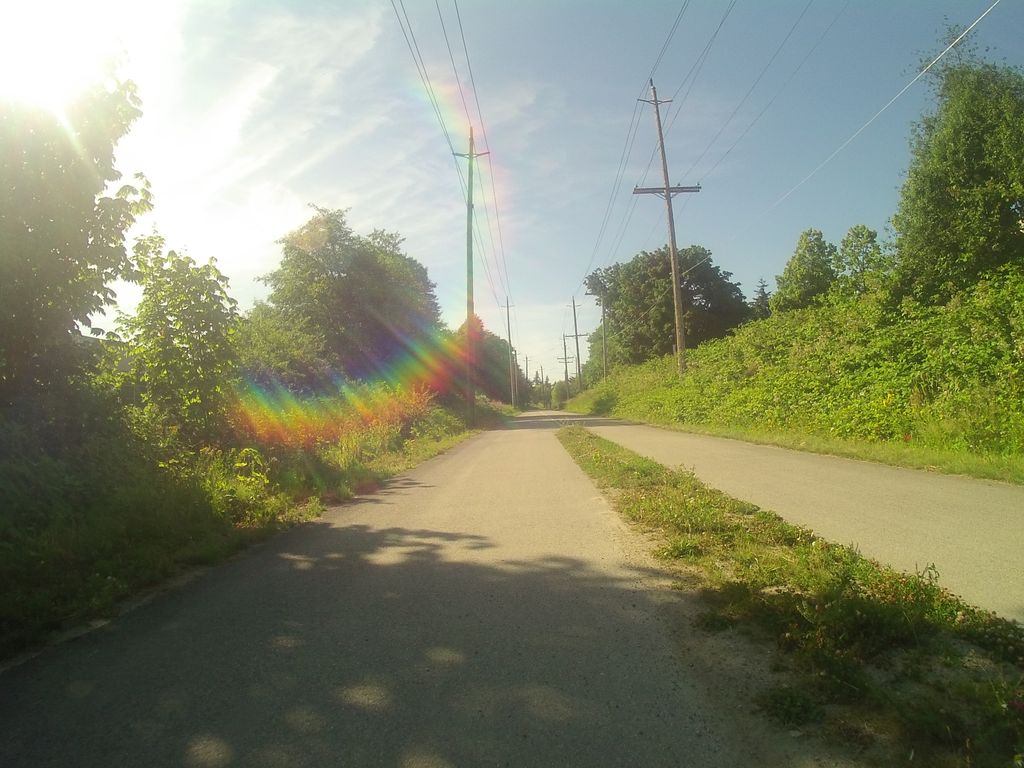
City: vancouver